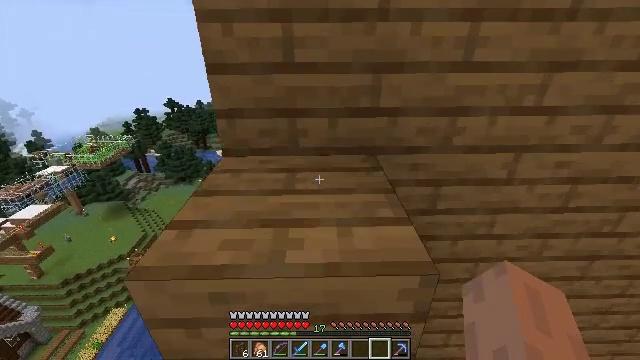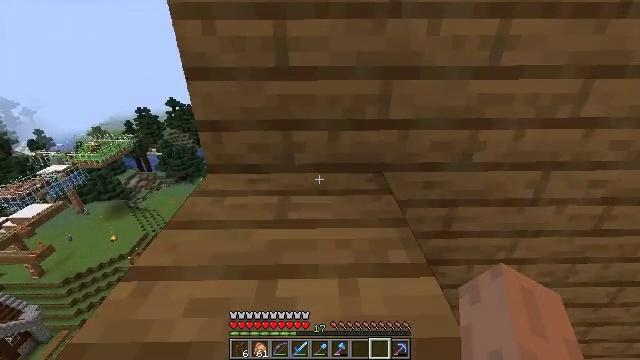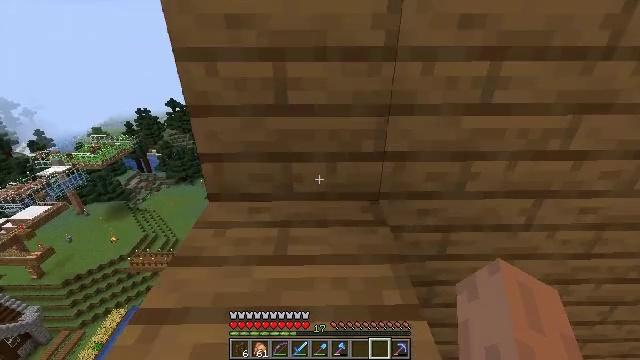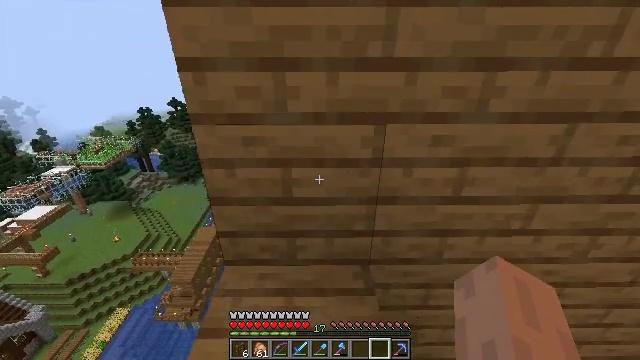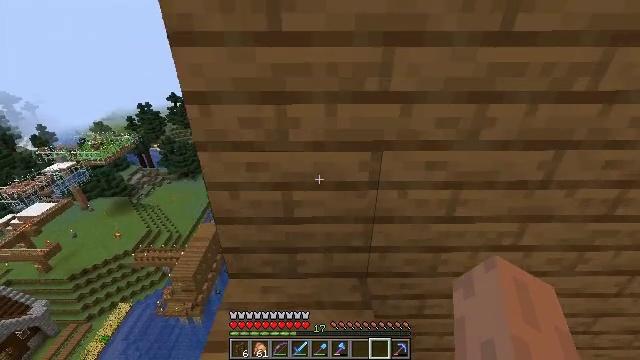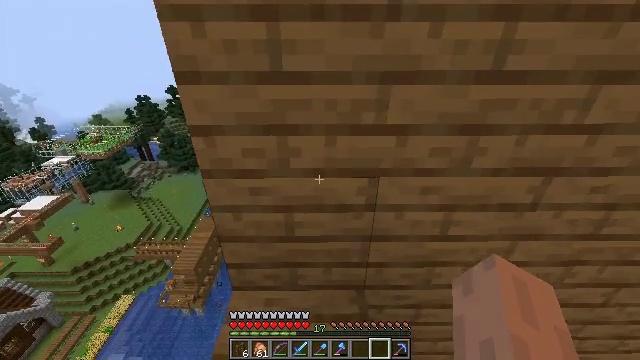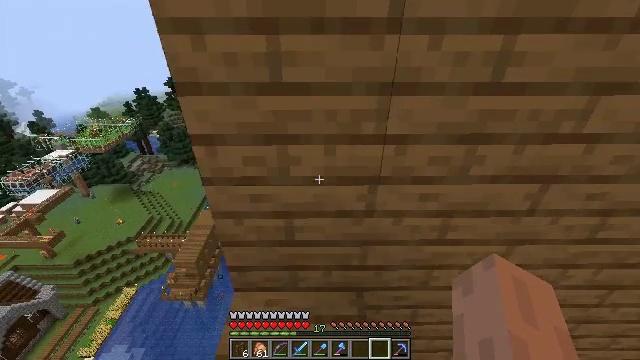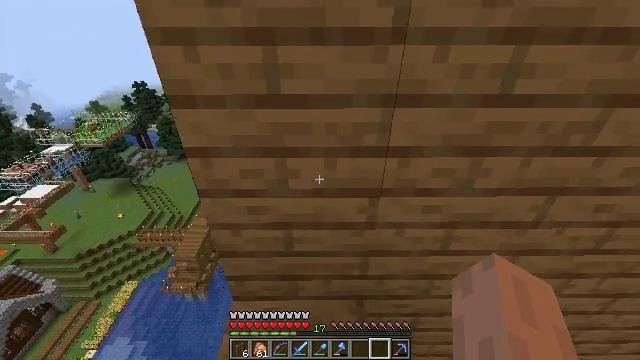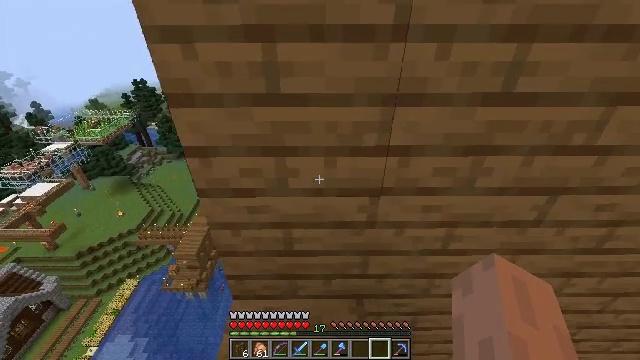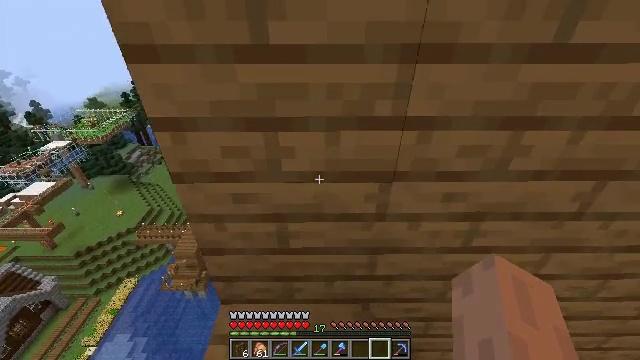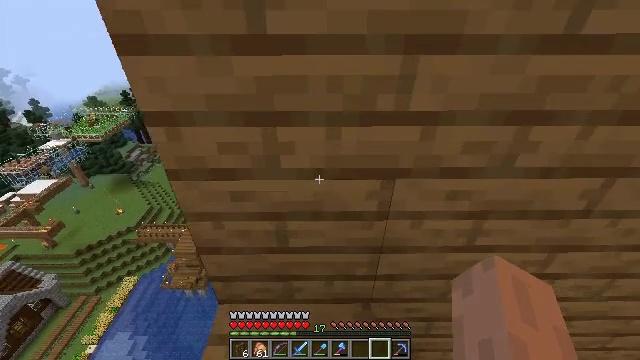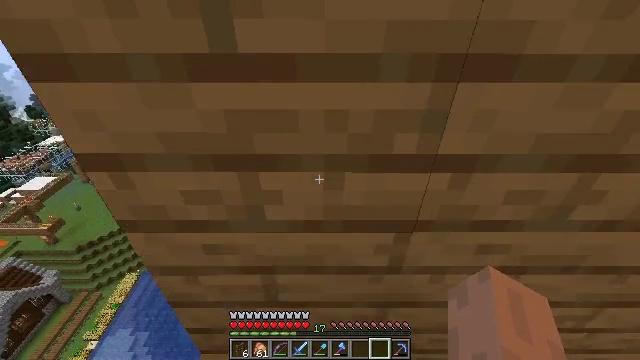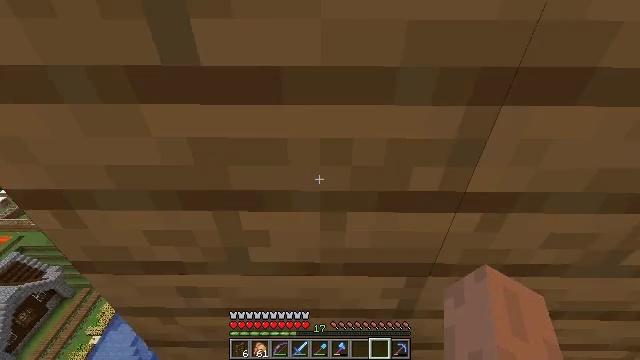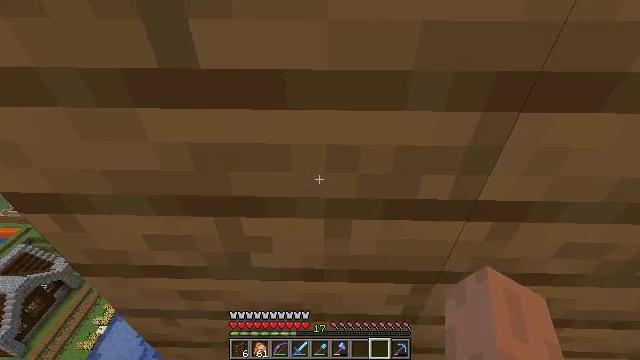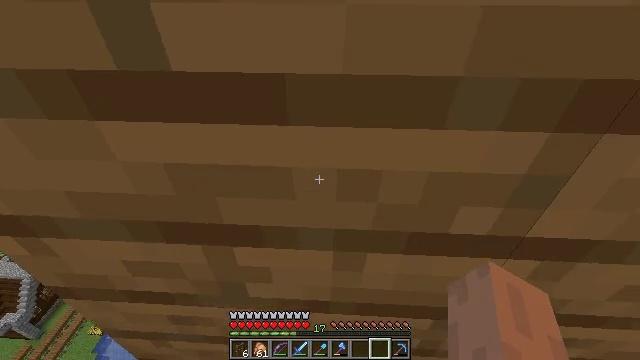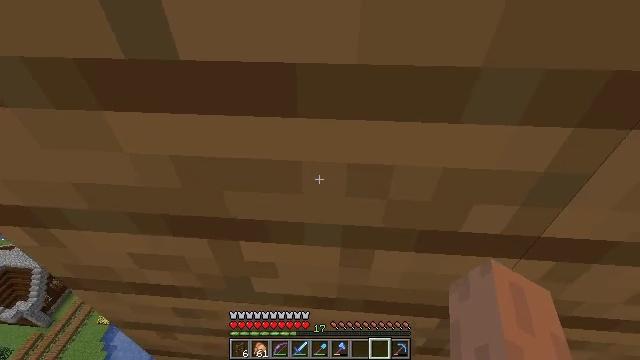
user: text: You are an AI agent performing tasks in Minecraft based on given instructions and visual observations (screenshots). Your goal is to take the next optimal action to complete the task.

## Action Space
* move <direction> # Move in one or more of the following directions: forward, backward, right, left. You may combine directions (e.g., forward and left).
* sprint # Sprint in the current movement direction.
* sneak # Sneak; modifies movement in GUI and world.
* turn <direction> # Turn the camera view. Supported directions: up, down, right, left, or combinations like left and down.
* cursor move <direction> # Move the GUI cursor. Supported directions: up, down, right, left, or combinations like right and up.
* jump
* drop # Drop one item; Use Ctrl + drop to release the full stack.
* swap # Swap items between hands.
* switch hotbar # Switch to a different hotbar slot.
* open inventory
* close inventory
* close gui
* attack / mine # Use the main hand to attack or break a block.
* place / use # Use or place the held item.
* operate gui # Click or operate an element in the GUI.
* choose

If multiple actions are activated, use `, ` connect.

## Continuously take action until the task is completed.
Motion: motion action
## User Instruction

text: Collect spruce planks from an old building.
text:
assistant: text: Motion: move forward
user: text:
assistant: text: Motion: move forward, jump
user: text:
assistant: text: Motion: move forward, jump
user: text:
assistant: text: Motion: move forward, turn down, jump
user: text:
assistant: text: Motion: move forward, turn down, jump
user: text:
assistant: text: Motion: move forward, turn down, jump
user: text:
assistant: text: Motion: move forward, turn down, jump
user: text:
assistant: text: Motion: move forward
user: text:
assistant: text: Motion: move forward
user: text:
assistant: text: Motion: move forward
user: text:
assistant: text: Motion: move forward
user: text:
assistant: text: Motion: move forward
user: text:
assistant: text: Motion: turn down
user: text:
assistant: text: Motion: turn left and down
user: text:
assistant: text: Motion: turn left
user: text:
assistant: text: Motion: no_op
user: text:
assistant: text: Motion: no_op
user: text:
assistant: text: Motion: no_op
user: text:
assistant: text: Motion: no_op
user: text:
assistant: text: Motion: no_op
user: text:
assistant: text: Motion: turn up
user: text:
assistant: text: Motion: turn left and up
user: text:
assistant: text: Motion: turn left and up
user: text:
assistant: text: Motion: turn left and up
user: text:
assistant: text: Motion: turn left
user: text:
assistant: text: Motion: turn left
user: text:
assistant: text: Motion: turn left
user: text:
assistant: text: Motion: turn left
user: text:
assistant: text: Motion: no_op
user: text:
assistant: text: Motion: no_op